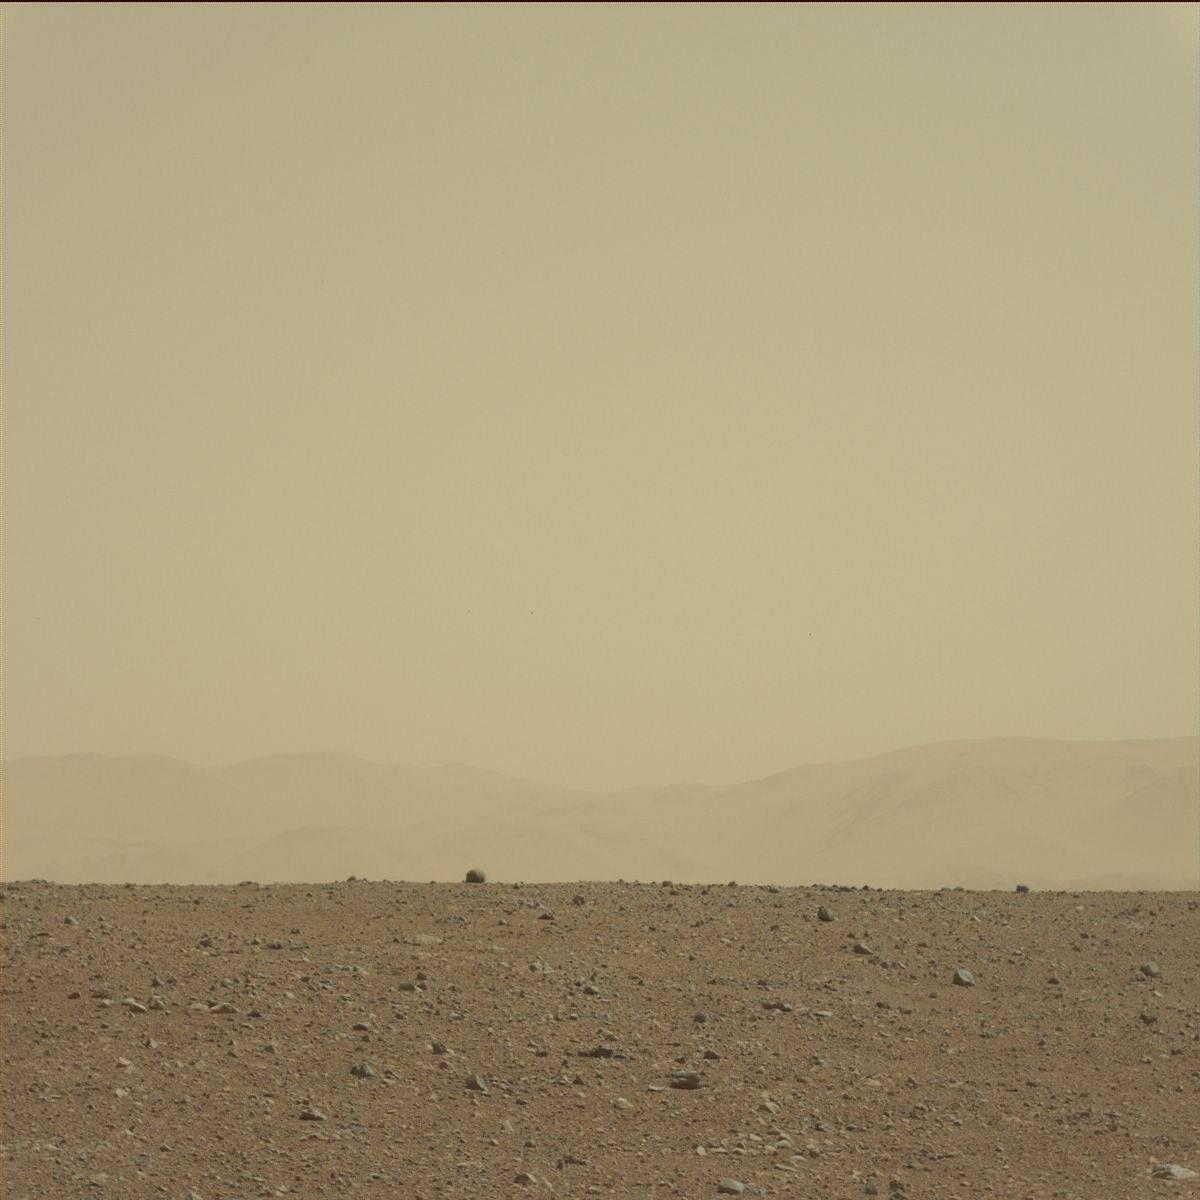
Terrain classes present: Bedrock, Ridge, Rock, Sand / Soil, Sky